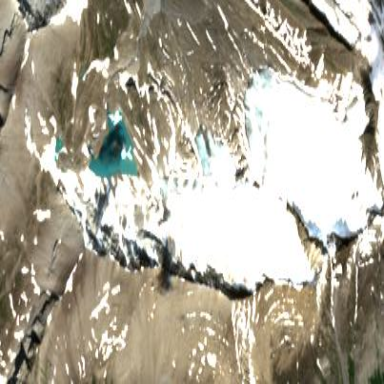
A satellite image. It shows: Majestic glacier in the distance.